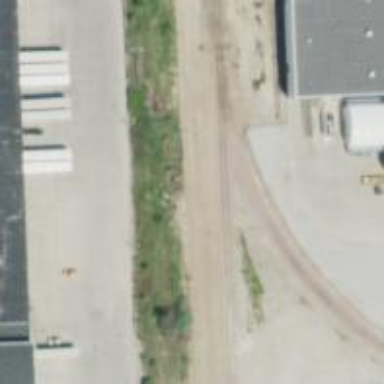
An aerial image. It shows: Abandoned railway spur.